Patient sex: F
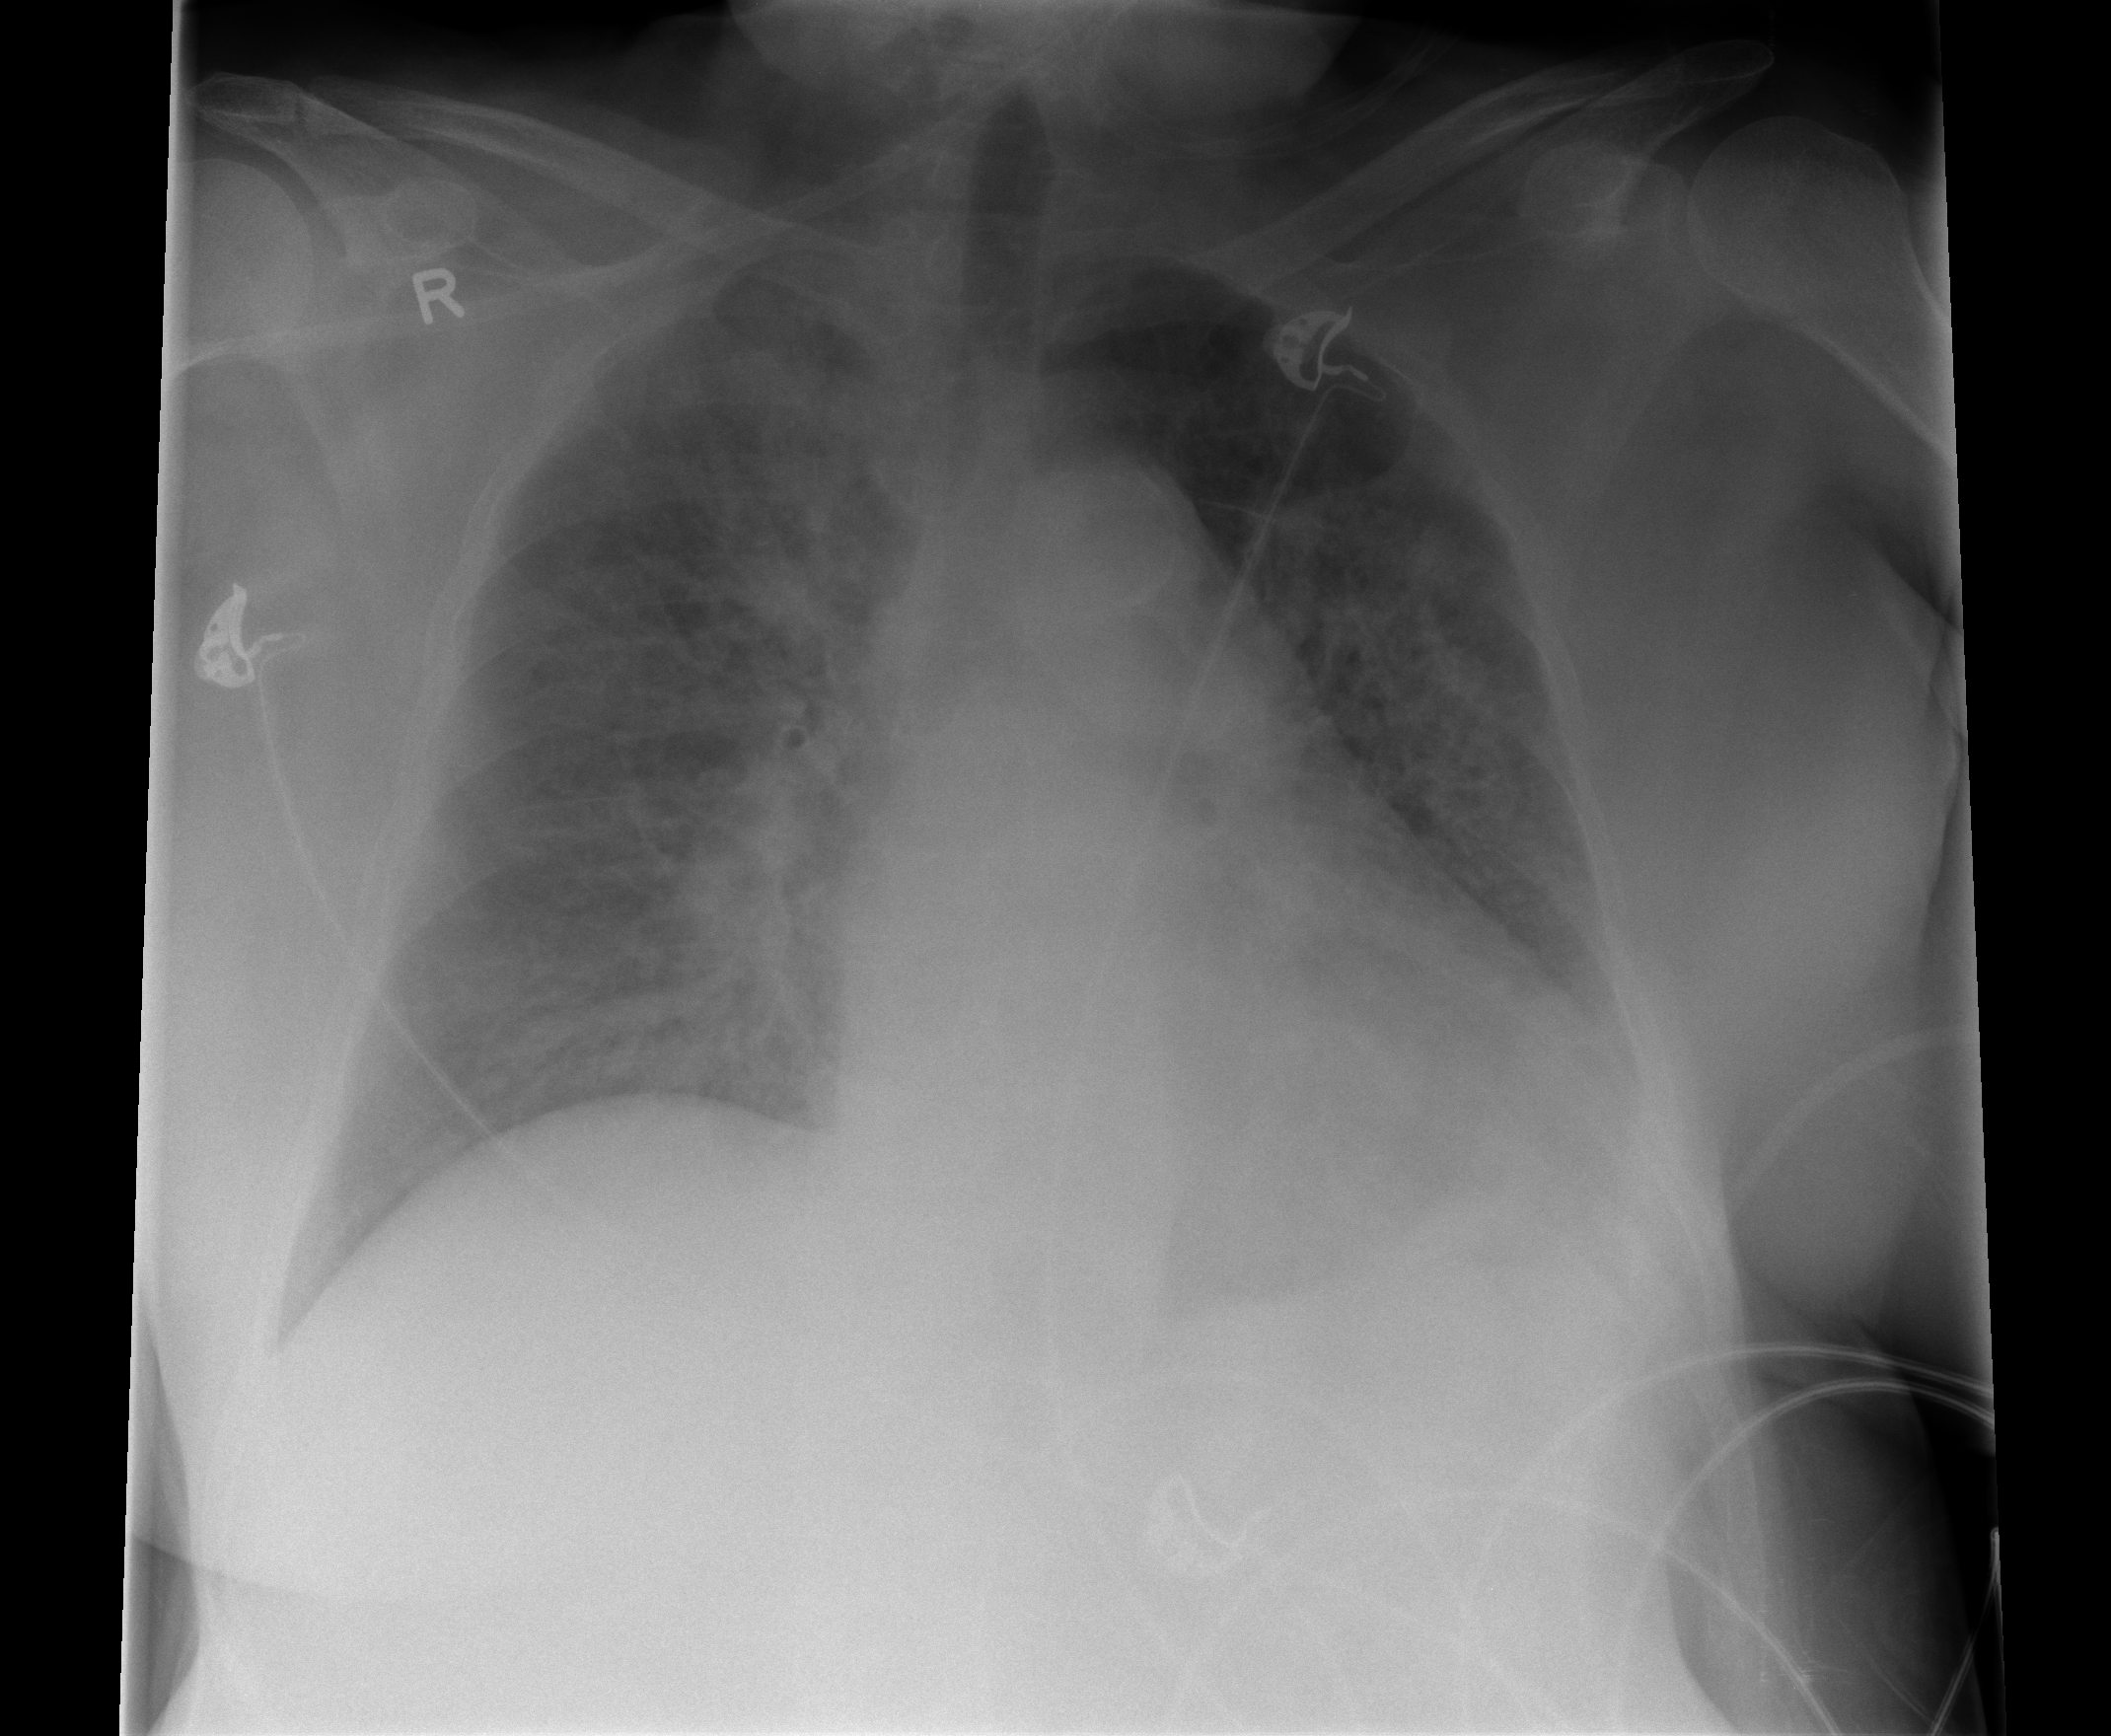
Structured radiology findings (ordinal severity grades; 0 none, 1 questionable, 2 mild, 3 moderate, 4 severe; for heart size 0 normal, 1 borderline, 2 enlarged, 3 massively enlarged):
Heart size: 2
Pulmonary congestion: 3
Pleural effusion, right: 0
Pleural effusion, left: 3
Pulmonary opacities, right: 3
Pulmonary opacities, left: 2
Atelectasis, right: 1
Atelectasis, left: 2